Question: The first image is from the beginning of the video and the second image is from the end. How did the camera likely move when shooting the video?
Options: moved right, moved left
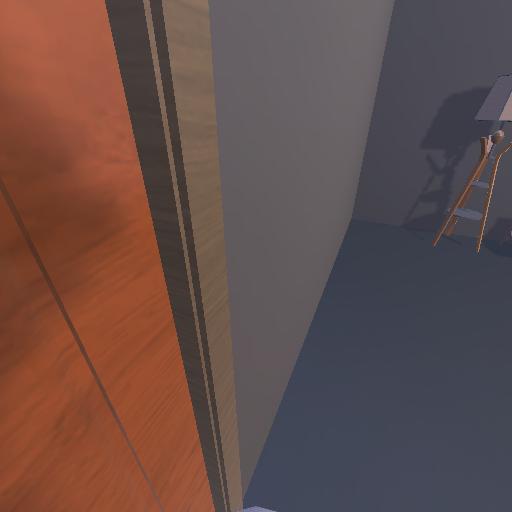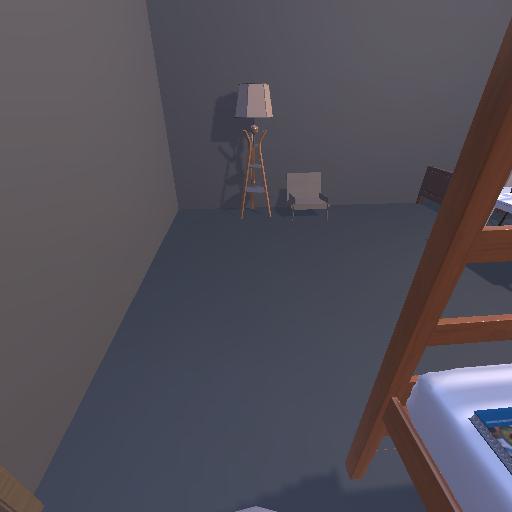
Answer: moved right